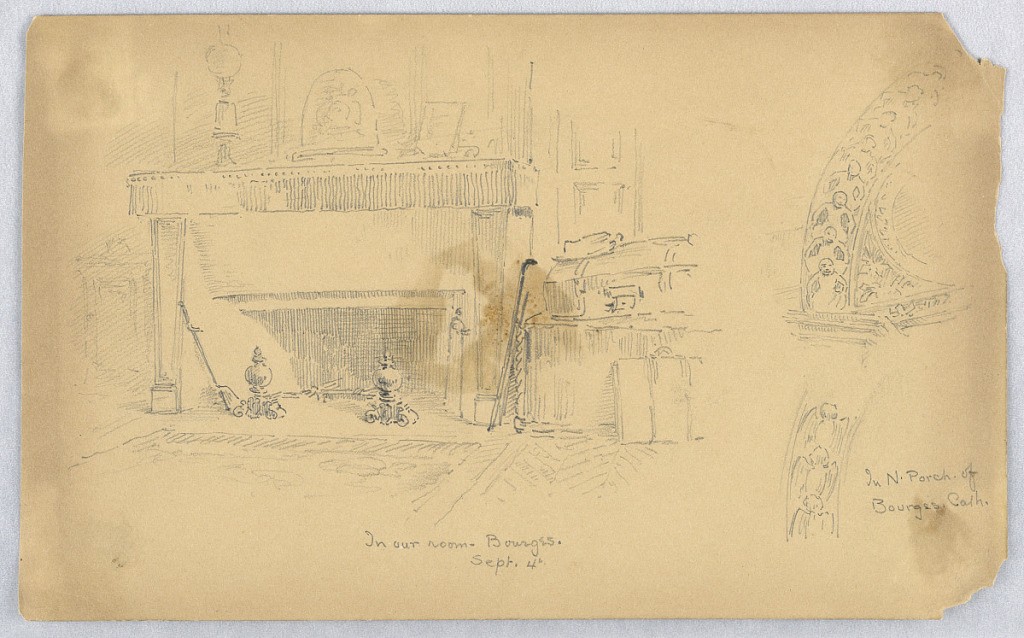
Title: In Our Room, Bourges
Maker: Arnold William Brunner, American, 1857–1925
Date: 1883
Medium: Graphite on brown paper
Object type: Drawing
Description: Room of artist shown, fire place with rug, fireplace mantel with objects and suitcase right. Right, two sketches of North porch of the Cathedral.